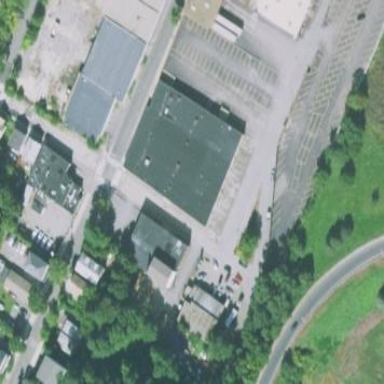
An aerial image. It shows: Industrial building.